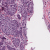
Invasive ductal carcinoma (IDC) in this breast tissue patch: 1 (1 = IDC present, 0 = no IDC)